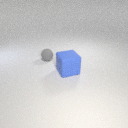
large blue rubber cube to the right of small gray rubber sphere